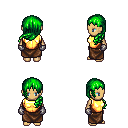
a pixel art fantasy rpg character, female body template, human, tanned skin, gold chest armor, robe skirt, green left-swept hairstyle, metal gloves, four views (front, back, left, right), 2x2 character sprite sheet, small pixel art, hard edges, no anti-aliasing